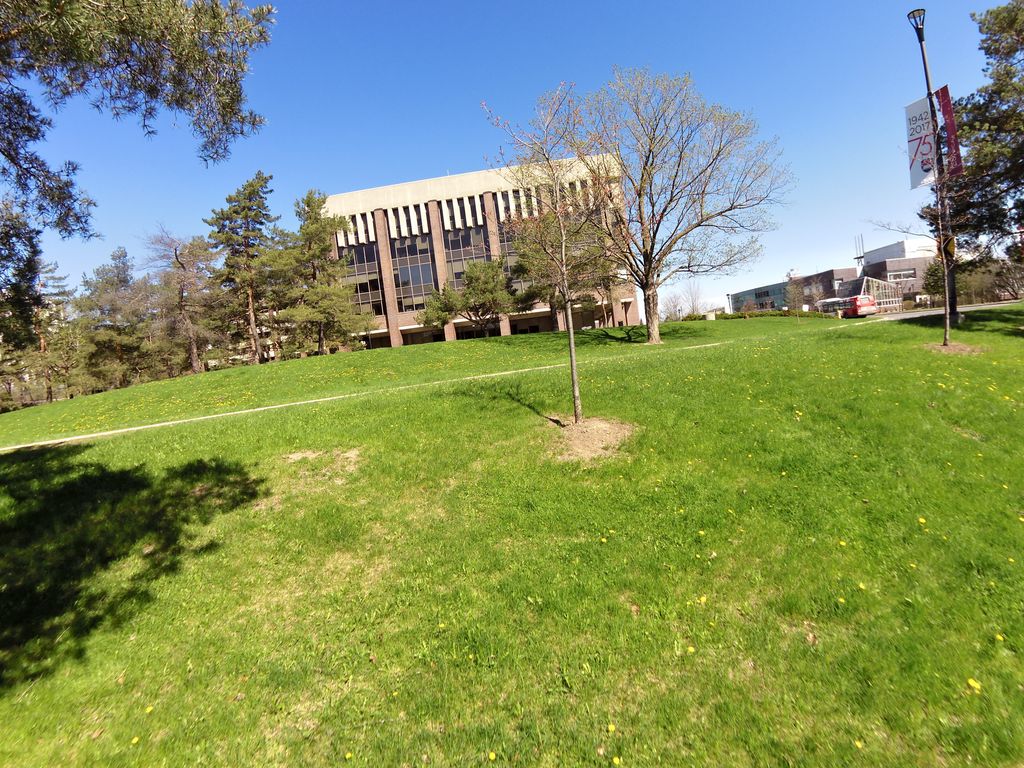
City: ottawa-gatineau